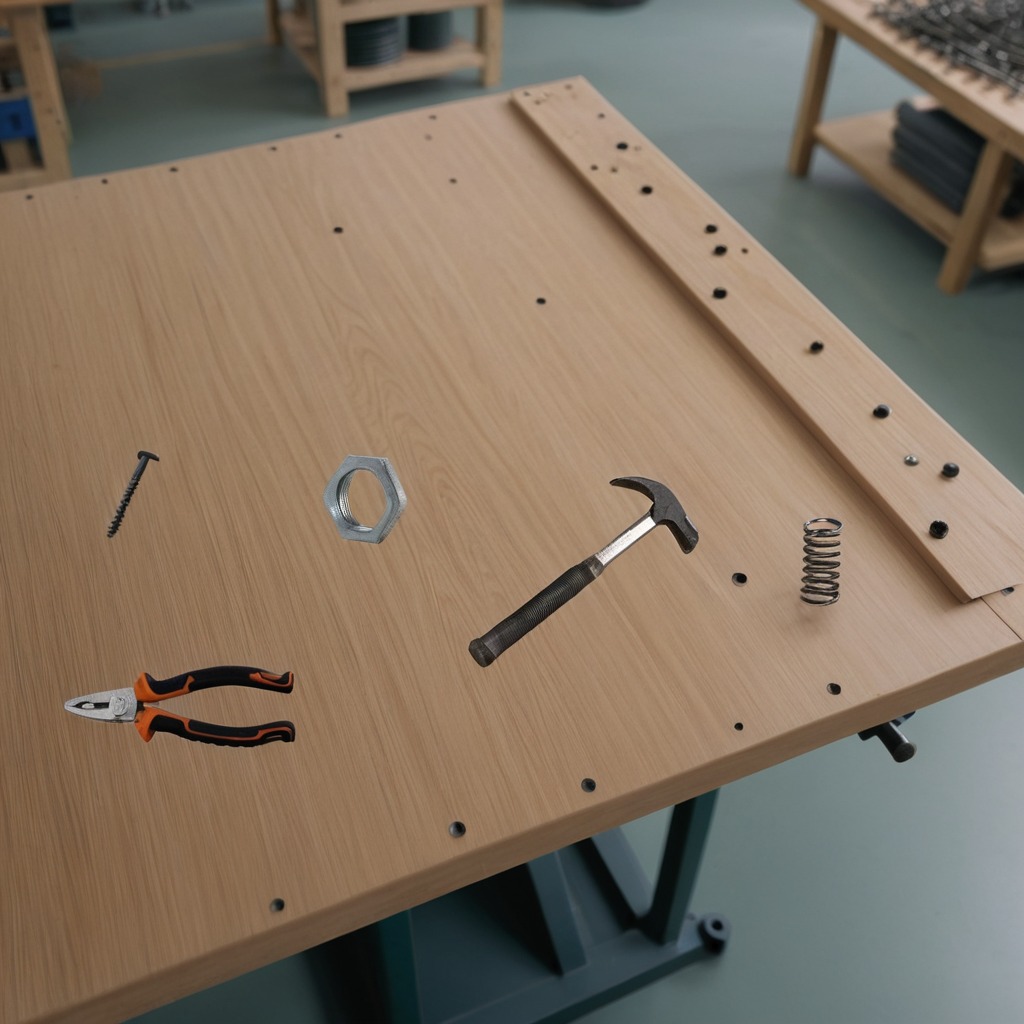
A metal machine screw, a hammer, a pair of pliers, a coiled metal spring, and a metal nut are lying on the workbench inside a coastal fishing gear workshop.